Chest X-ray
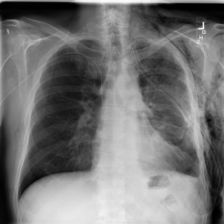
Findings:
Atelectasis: negative
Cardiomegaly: negative
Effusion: positive
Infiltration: negative
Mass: negative
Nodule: negative
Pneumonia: negative
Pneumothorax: positive
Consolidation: negative
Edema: negative
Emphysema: positive
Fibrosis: negative
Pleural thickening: negative
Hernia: negative